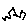
Label: zigzag